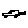
Label: car